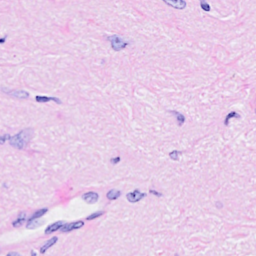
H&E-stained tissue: Breast